Aerial crown-view tile of a tropical tree (Barro Colorado Island, Panama), acquired 20241112:
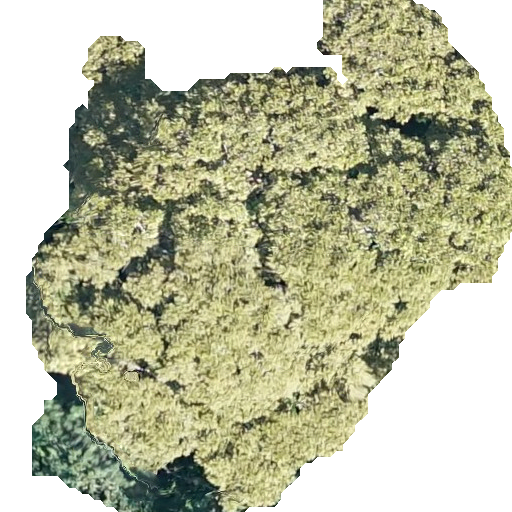
Species: Dipteryx oleifera
GBIF accepted scientific name: Dipteryx oleifera
Crown area: 272.793 m²